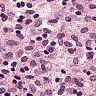
Metastatic tissue present: no